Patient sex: M
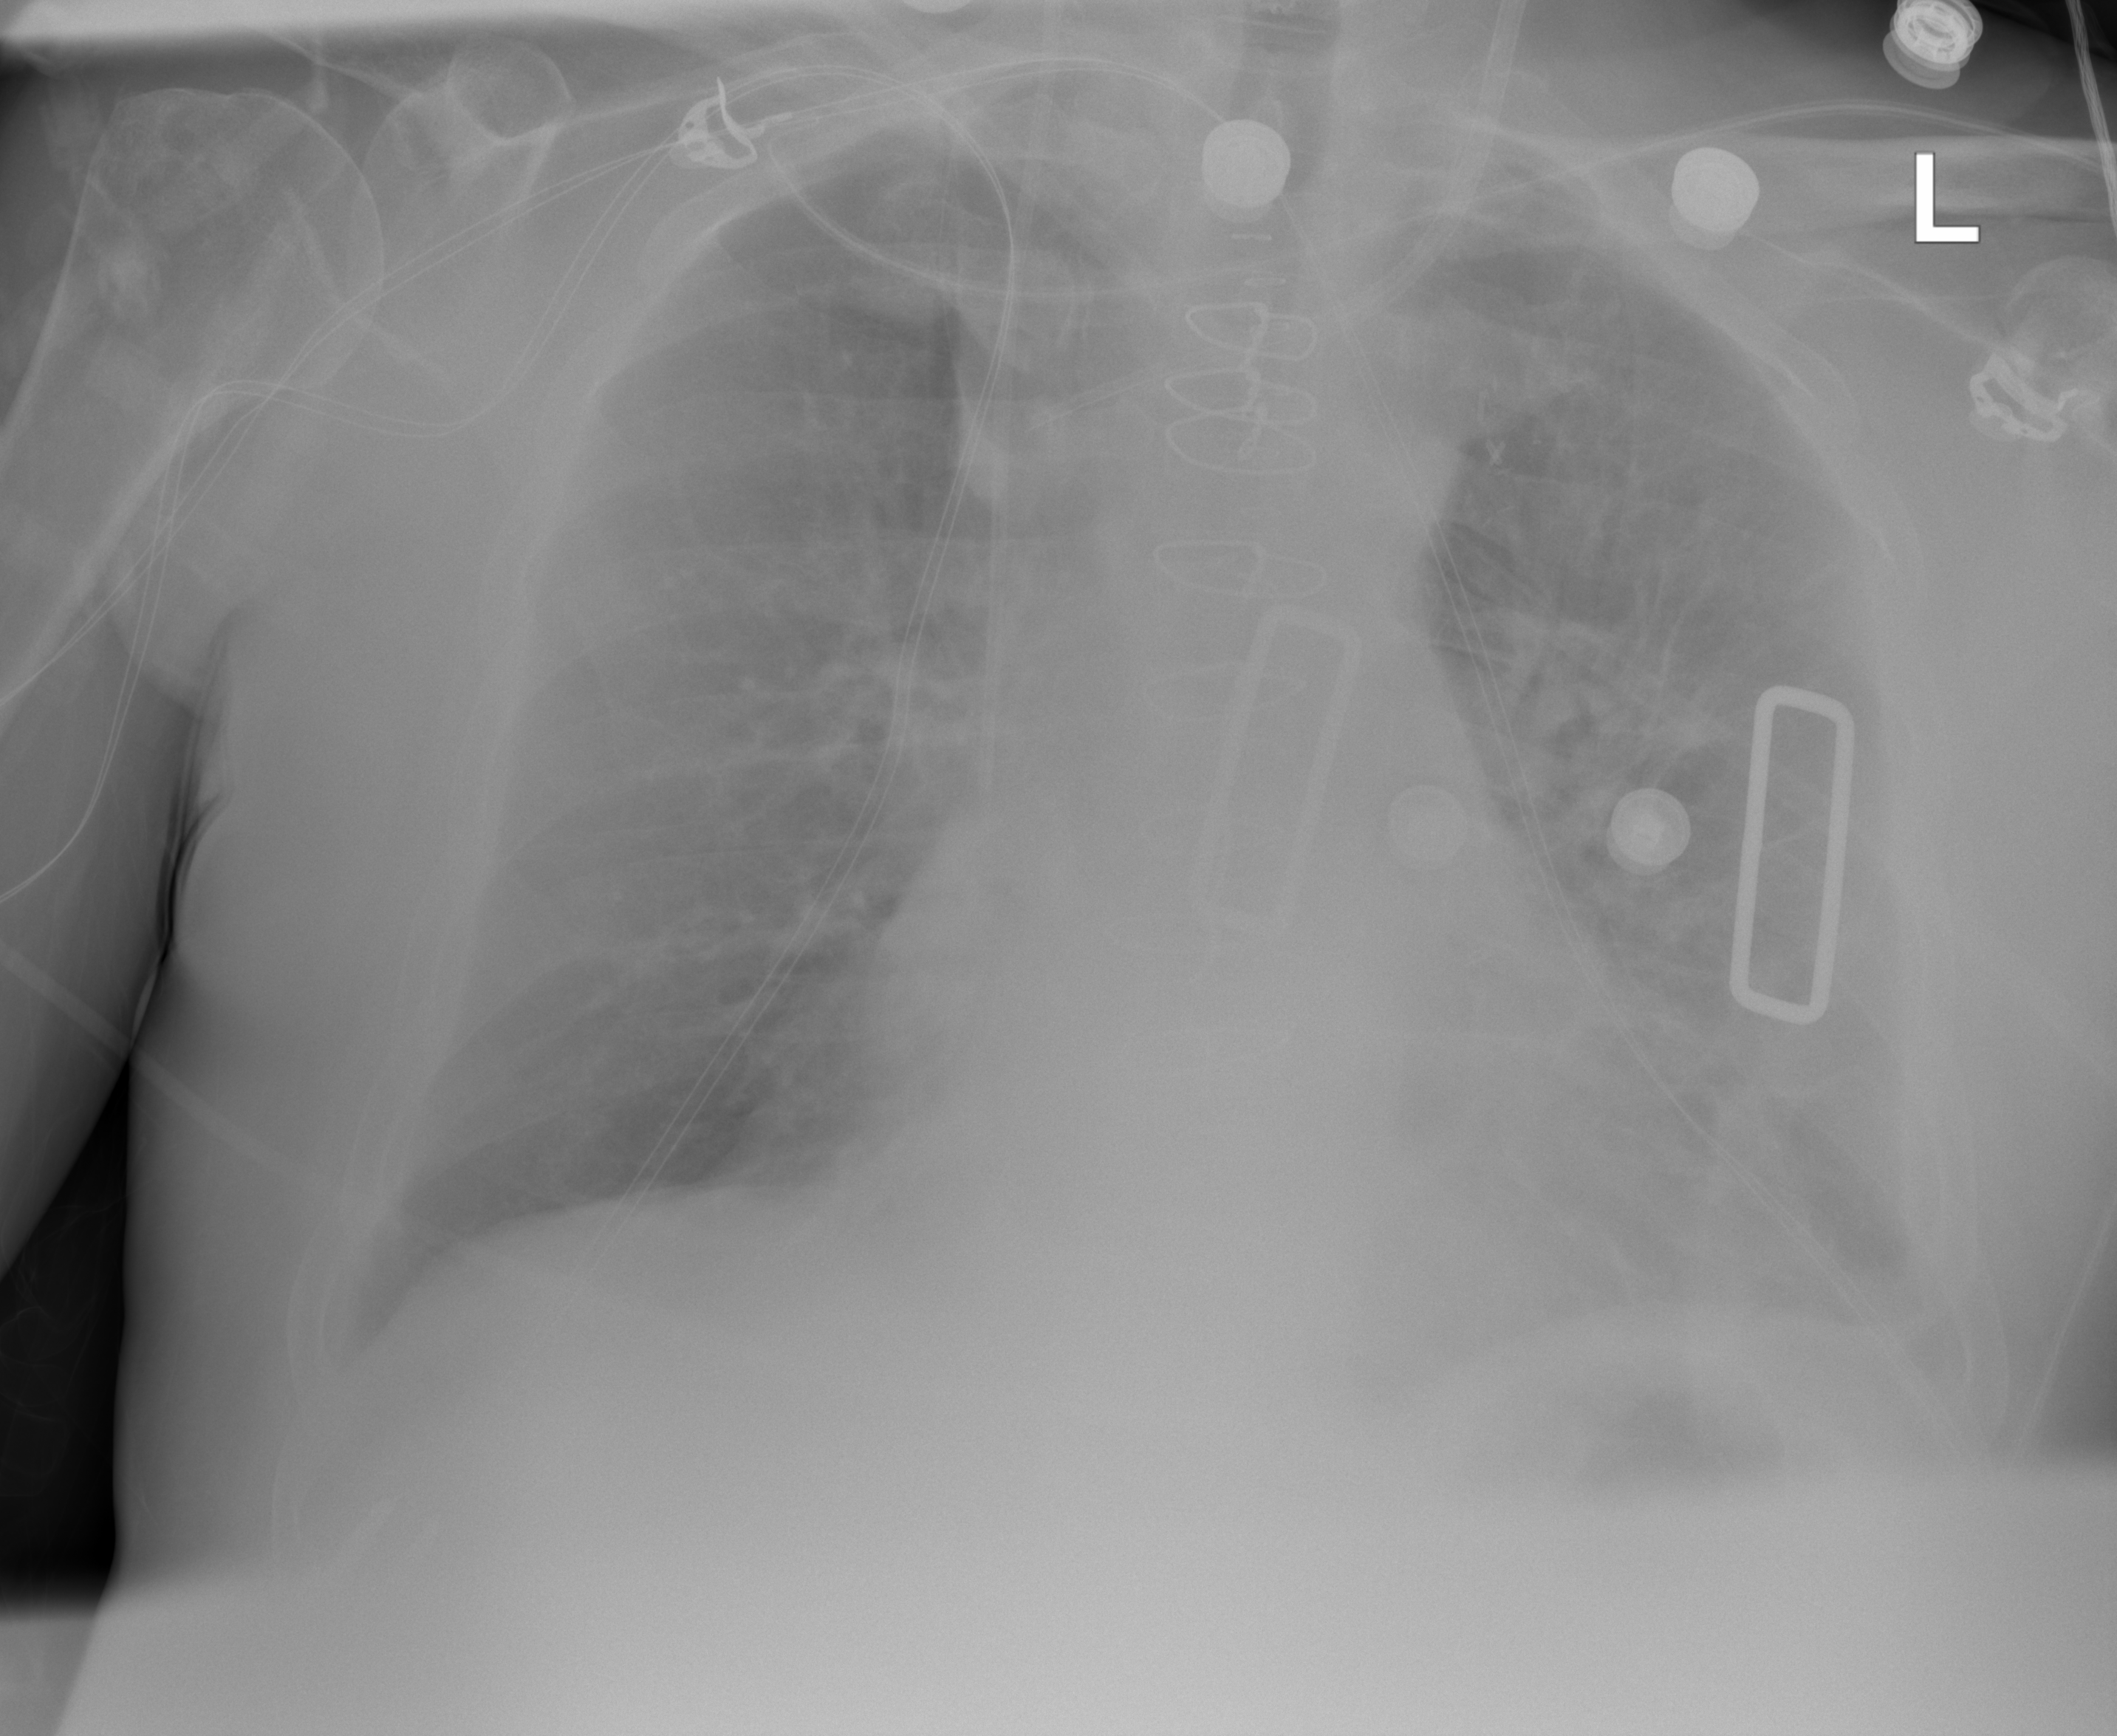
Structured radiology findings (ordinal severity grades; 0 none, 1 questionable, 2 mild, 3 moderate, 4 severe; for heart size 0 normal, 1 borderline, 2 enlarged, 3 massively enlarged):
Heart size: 2
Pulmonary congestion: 2
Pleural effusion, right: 2
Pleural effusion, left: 2
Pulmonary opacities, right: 2
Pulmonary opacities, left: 2
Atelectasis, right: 0
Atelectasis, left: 2